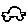
Label: car